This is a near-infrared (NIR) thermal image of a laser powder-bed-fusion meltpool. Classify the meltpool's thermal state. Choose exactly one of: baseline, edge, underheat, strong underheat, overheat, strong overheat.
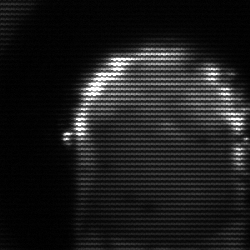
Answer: baseline